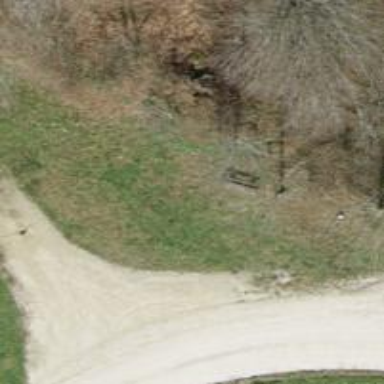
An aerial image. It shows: Bench.